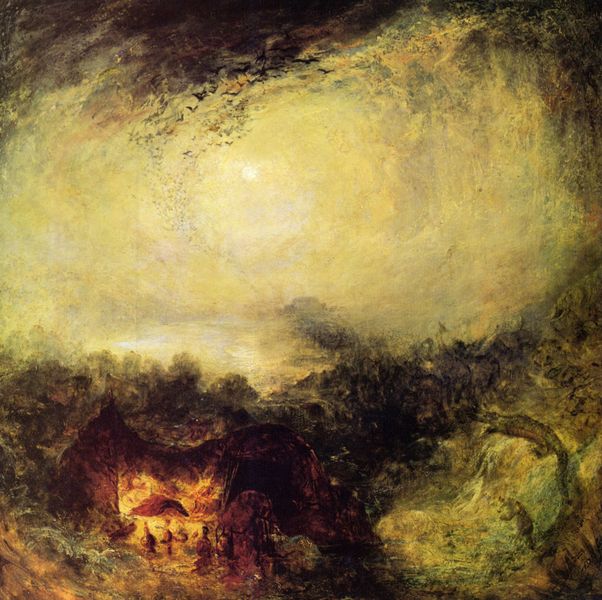
Titel: Der Abend der Flut
Künstler: William Turner
Standort: Washington (District of Columbia)
Institution: National Gallery of Art
Schlagwörter: baum, berg, blau, dunkel, feuer, gemälde, gewitter, himmel, meer, schatten, vogel, wasser, weiß, wolken, bäume, fluss, gelb, grob, grün, landschaft, menschen, ocker, see, abend, ausschnitt, bewegung, braun, hell, licht, nacht, orange, schwarz, gras, haus, rot, schirm, weg, wolke, beige, fest, hochformat, malerei, tanz, rembrandt, öl, erde, ferne, horizont, hügel, natur, spiegelung, vögel, wind, büsche, hütte, pastos, rauch, sonne, land, gold, tanzen, england, höhle, höle, kontrast, fliegen, vogelschwarm, chaos, küste, schiff, welle, ruhe, düster, studie, spuren, abstrakt, farben, fels, hang, dunst, farbe, hellgrün, nebel, sonnenuntergang, violett, beleuchtung, figuren, matt, stille, romantik, angst, brand, orkan, sturm, turner, unwetter, essen, detail, vert, goya, lichteinfall, unscharf, flucht, mond, flamme, glut, strahlen, schwalben, wirbel, dynamik, fliehen, bedrohlich, dämon, schein, erleuchtet, verschwommen, christus, malerisch, strudel, expressiv, hölle, maul, dramatisch, grotte, krokodil, reflektion, atmosphäre, undeutlich, golden, erleuchtung, lumière, ombre, mystik, krähen, raben, soleil, ciel, peinture, spirale, ungeheuer, horizon, gewölk, drache, rettung, schutz, grell, zelt, zelte, geburt, lager, inferno, monster, lichtverhältnisse, geborgen, geborgenheit, feuerschein, william, geburt jesu, heim, oiseaux, feu, durchlichtet, william turner, lagerfeuer, englische romantik, gleissend, stimmungsvoll, ätherisch, feurig, abgeschiedenheit, endzeit, noldisch, unkontrolliert, wirbeln, unterschlupf, grauen, dunek, unterkunft, cabane, lagerplatz, tempête, 19. jahrhundert, 1800, 1700, 1835, wilhelm turner, methaphysisch, unterkunfg, fllüchten